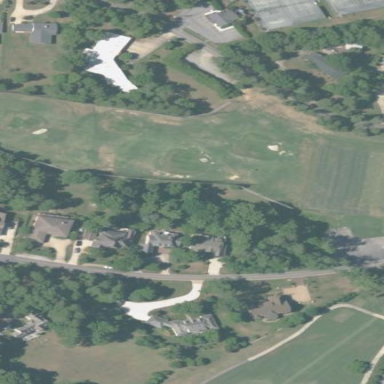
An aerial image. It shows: Grassy area used as driving range for golf.